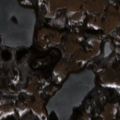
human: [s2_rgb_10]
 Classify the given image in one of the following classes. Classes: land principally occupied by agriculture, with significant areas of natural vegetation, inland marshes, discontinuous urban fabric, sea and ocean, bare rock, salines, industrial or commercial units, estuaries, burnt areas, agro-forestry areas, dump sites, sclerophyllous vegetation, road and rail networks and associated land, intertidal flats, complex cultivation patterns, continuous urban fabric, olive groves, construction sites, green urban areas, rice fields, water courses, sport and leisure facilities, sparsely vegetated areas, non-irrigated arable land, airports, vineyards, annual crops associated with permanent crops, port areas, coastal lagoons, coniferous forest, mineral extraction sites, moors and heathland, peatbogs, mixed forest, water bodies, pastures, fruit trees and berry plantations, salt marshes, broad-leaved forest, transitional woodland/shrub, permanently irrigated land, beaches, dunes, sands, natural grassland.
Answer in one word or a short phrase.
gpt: non-irrigated arable land, pastures, complex cultivation patterns, land principally occupied by agriculture, with significant areas of natural vegetation, broad-leaved forest, water bodies